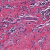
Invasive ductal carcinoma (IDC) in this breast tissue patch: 0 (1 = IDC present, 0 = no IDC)